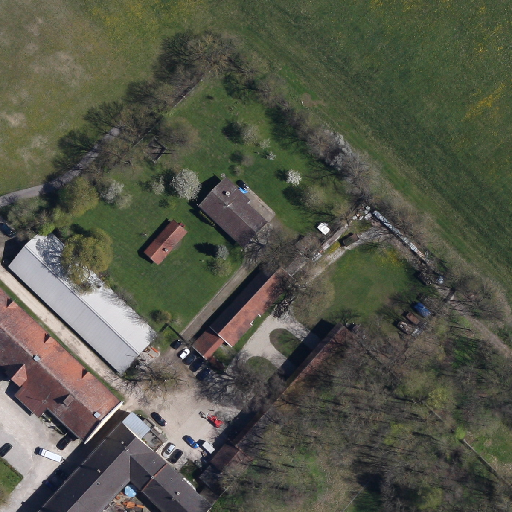
Referring expression: road